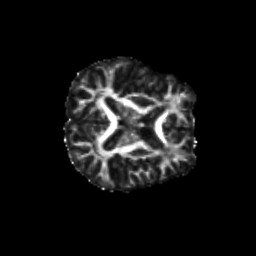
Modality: FA
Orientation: axial
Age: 11
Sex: male
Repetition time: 9.512 s
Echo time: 0.089 s